Question: The green dot in the picture is the starting point, and the blue dot is the end point. Each move can only go one square to the right or down. How many different simple paths are there?
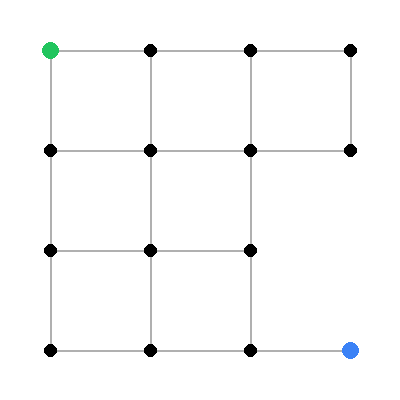
Answer: 10